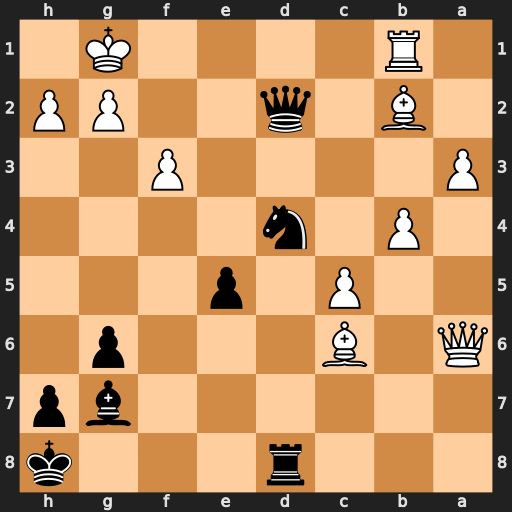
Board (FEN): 3r3k/6bp/Q1B3p1/2P1p3/1P1n4/P4P2/1B1q2PP/1R4K1
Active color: b
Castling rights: -
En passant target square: -
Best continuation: Ne2+ Qxe2 Qxe2